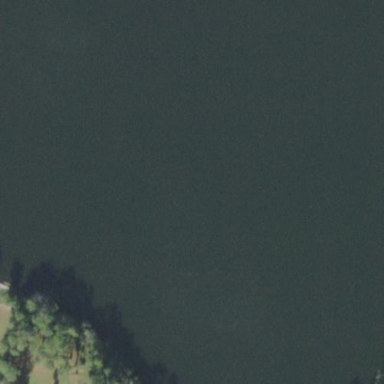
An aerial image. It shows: Beautiful lake surrounded by nature.